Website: crate-barrel
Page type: billing-address
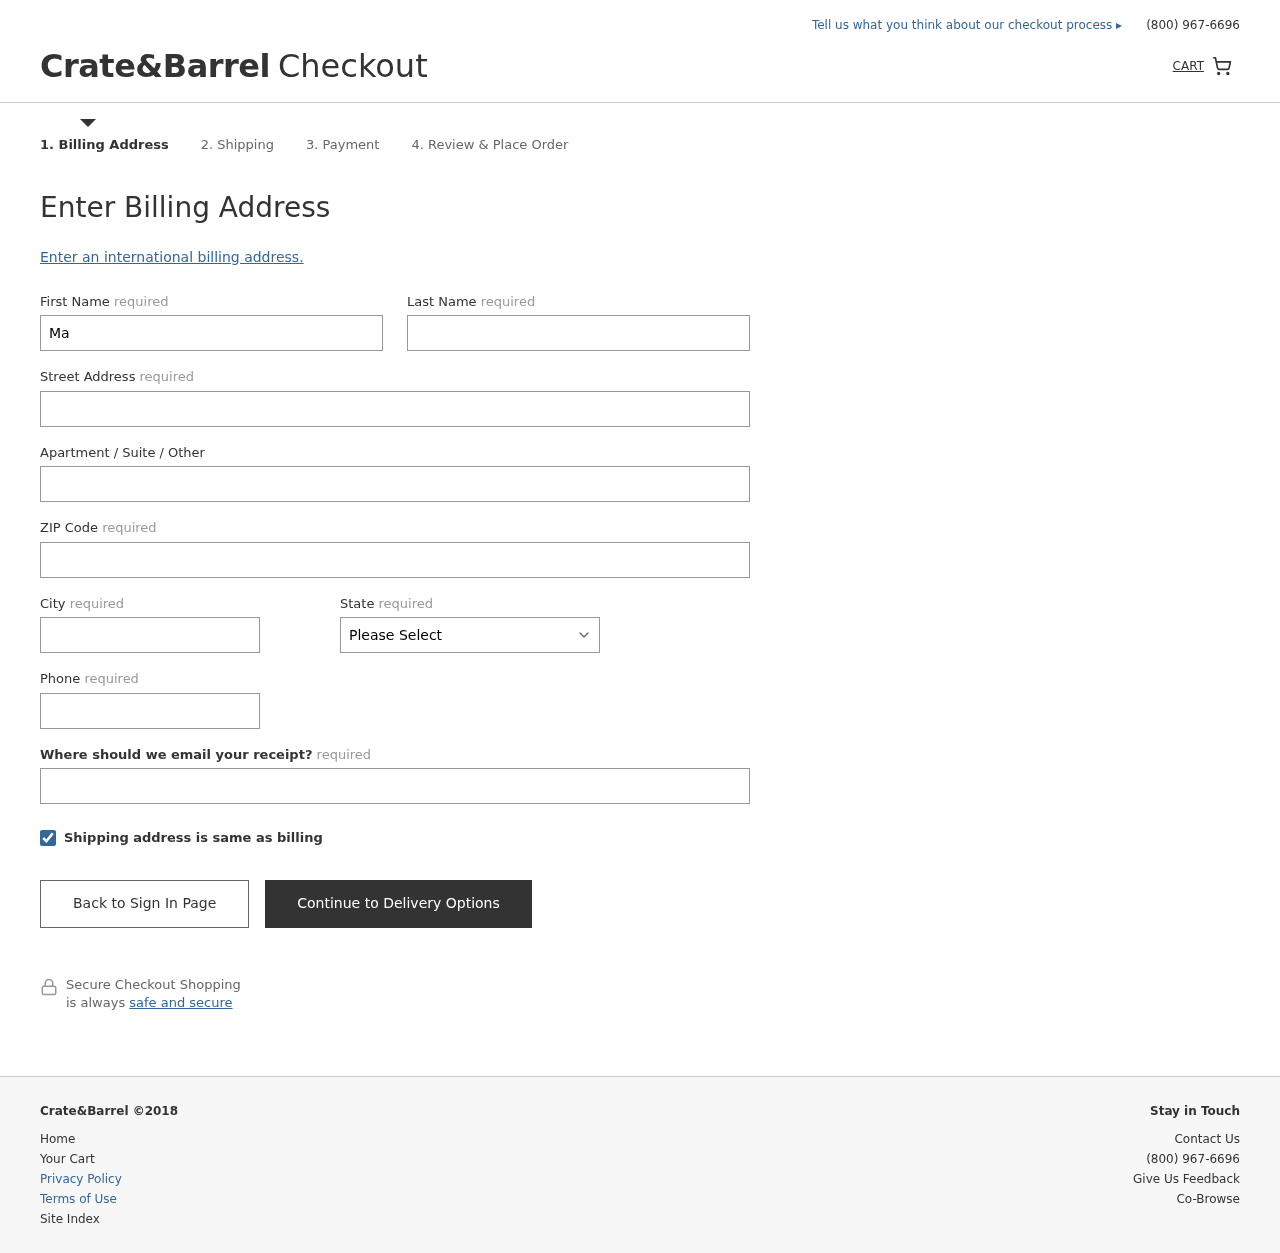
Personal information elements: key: PII_STATE
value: South Carolina
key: PII_FIRSTNAME
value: Makayla
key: PII_LASTNAME
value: Downs
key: PII_STREET
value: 44866 Frazier Oval Apt. 246
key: PII_STREET2
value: Suite 431
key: PII_POSTCODE
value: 91949
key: PII_CITY
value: Patrickhaven
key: PII_PHONE
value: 7275311196
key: PII_EMAIL
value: makayla_downs@yahoo.com